Field crop: tomato
Growth stage: 1
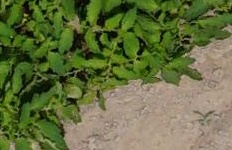
Species: tomato